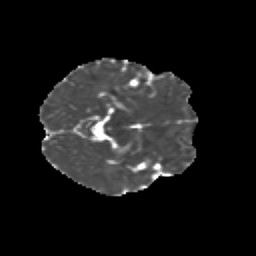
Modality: MD
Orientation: axial
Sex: female
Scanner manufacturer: siemens
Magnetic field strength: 3 T
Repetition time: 5 s
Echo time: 0.071 s